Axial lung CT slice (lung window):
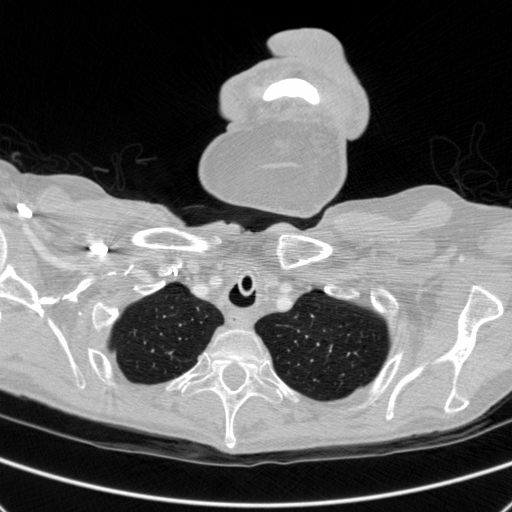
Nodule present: no